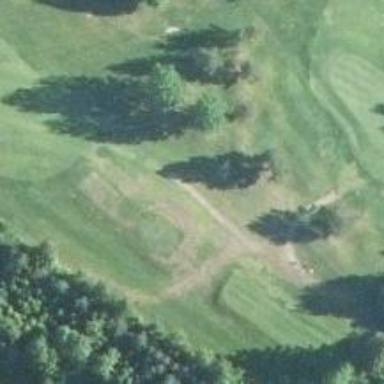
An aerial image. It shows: Footway that resembles golf path.